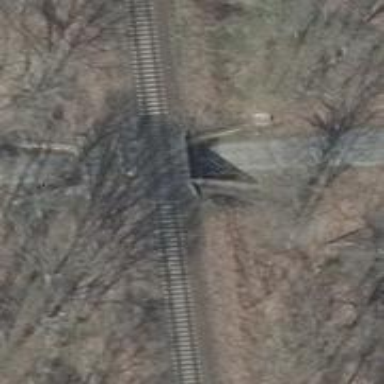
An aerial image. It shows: Bridge over railway with electrified contact lines.